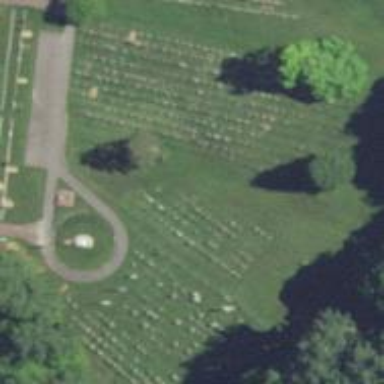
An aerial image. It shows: Grave yard.